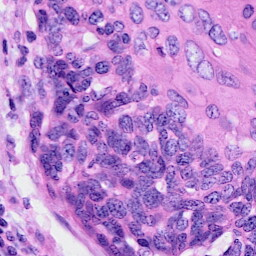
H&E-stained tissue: Cervix